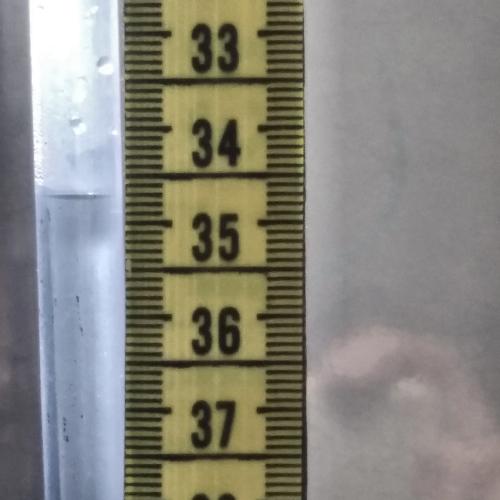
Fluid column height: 34.7 cm